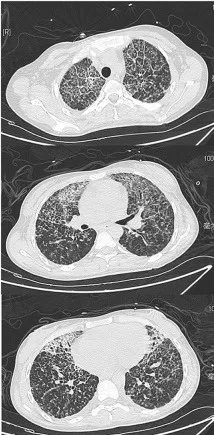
Chest CT results on day 1, day 7, and day 14 after admission. (C) On the 14th day of admission, the patient's chest CT results showed slight improvement after treatment.
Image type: radiology (ct)